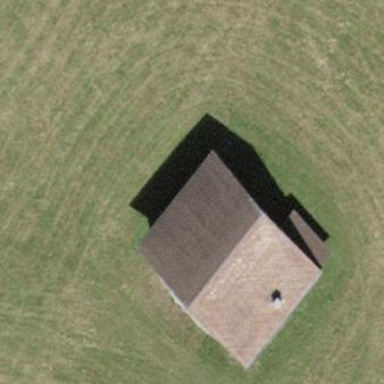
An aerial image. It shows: Barn.